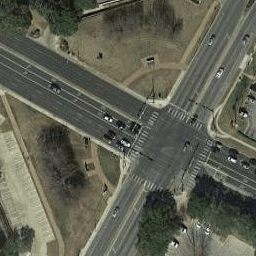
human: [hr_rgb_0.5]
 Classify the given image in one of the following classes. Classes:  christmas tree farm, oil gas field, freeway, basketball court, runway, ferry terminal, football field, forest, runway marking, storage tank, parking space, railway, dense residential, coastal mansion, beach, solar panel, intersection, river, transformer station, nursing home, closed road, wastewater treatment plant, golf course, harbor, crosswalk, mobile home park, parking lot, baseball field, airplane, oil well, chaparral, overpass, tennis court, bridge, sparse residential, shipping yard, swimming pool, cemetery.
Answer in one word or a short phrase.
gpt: intersection